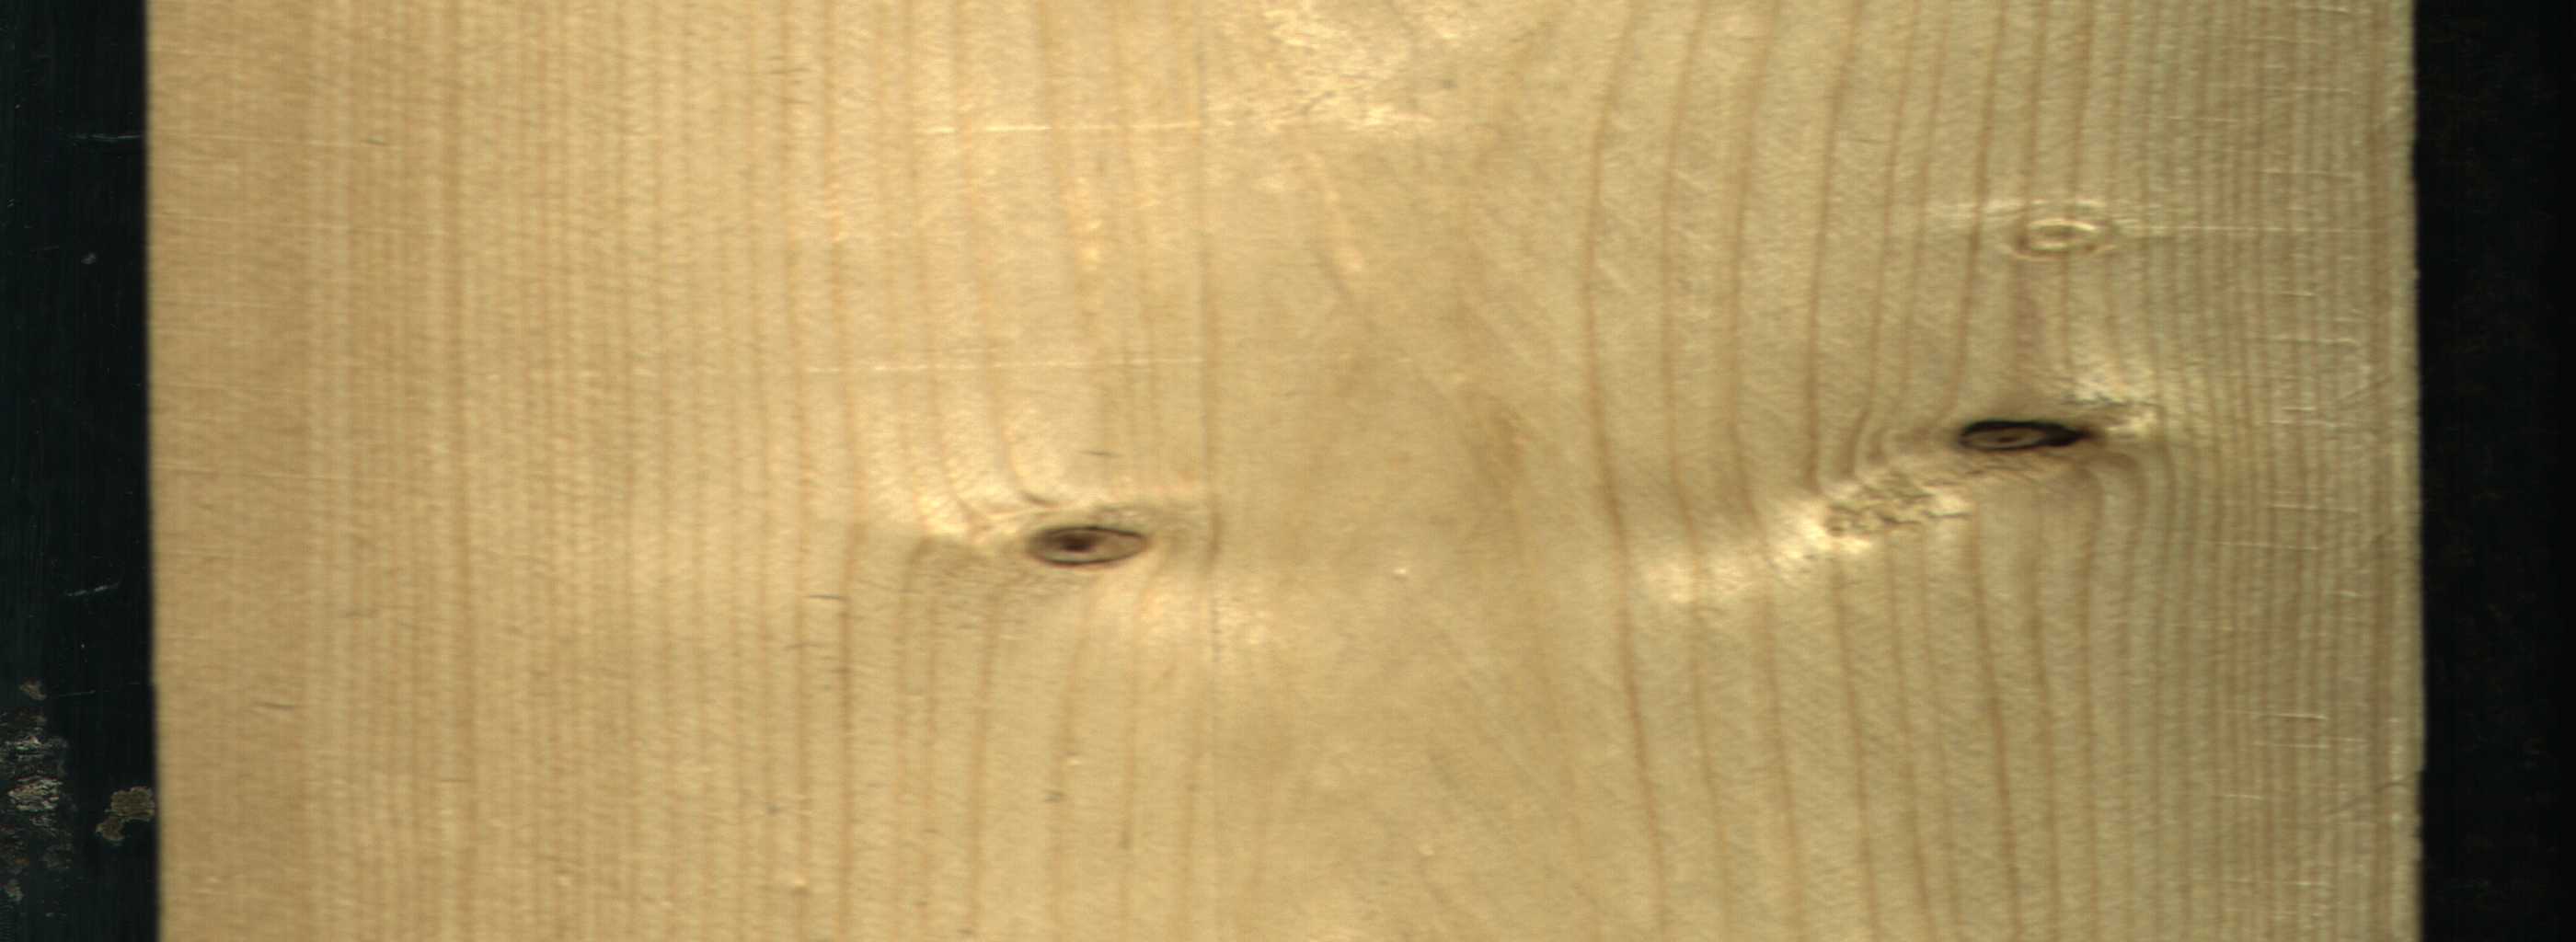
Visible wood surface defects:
Dead_Knot
Dead_Knot